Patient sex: M
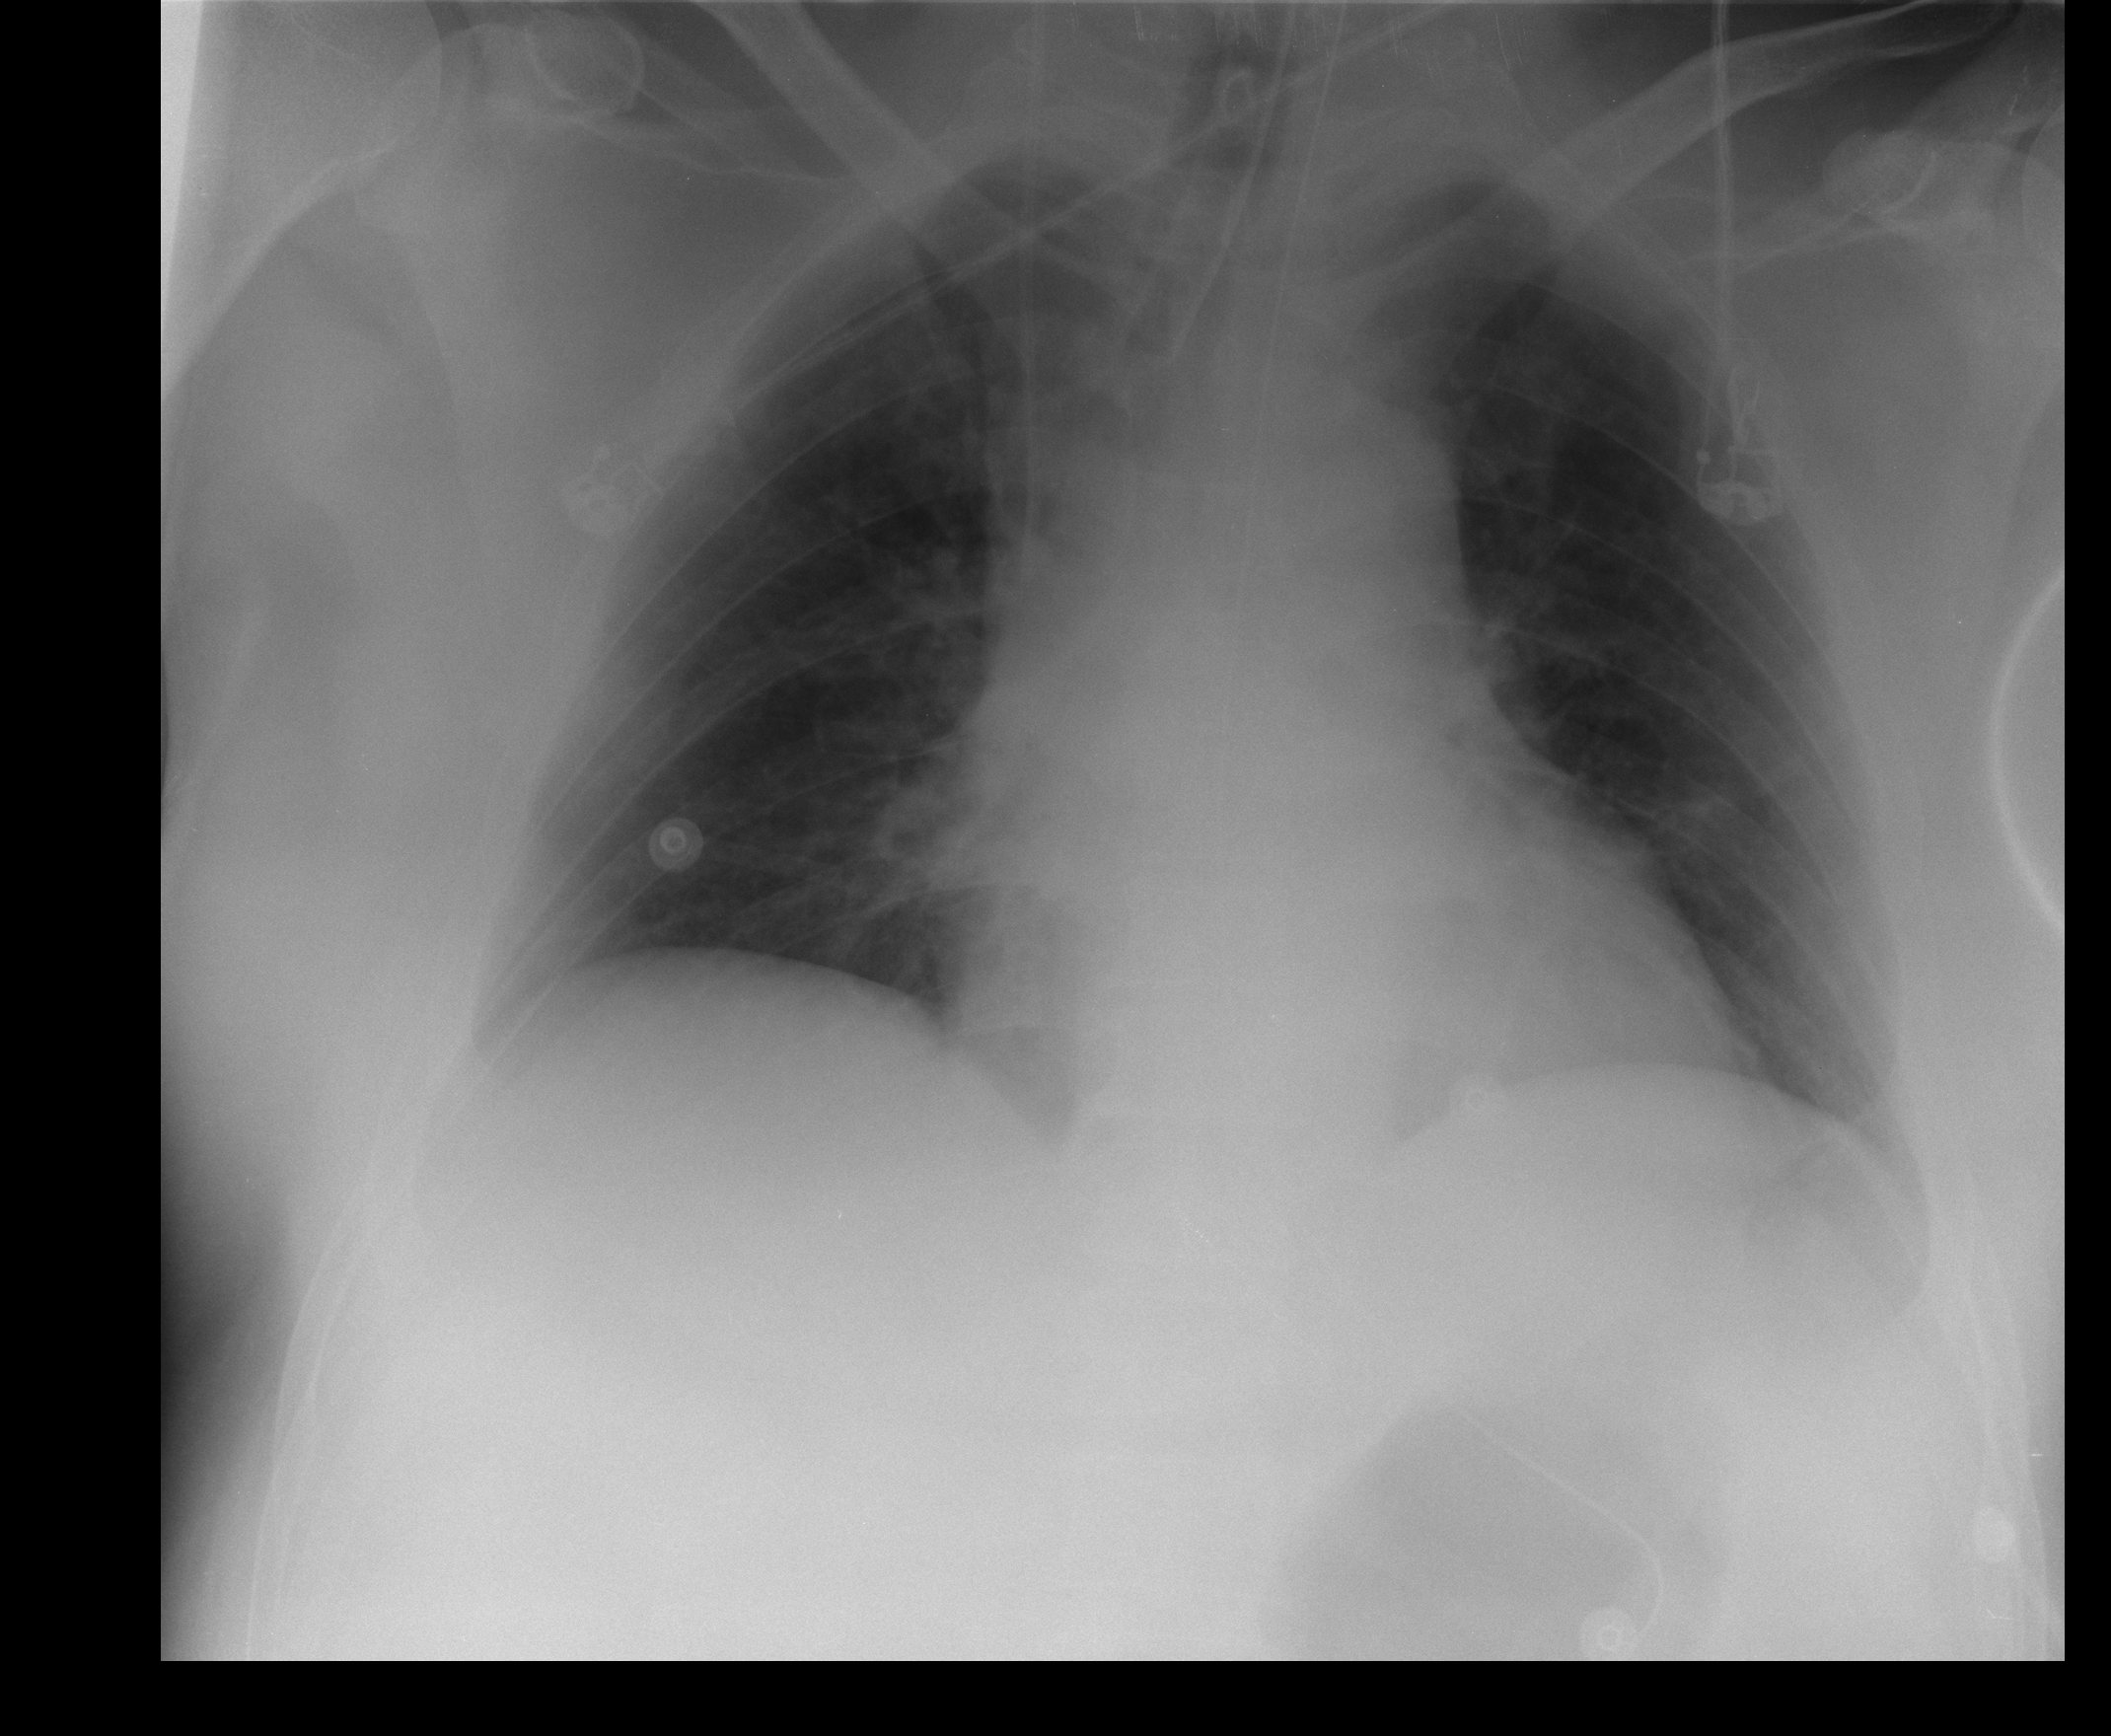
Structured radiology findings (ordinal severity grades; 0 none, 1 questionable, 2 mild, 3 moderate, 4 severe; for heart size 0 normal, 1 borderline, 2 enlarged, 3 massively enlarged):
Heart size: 1
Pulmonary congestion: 2
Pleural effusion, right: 0
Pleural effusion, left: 0
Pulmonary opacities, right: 0
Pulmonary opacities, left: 0
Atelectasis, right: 0
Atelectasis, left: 0